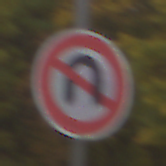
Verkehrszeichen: VerbotWenden
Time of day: Midday
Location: Outdoor (Nature)
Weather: Overcast
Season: Autumn
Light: Natural